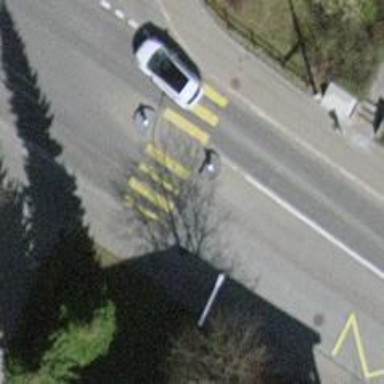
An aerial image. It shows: Marked crossing on footway with clear markings.